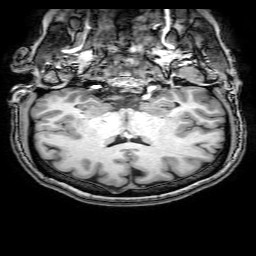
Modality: T1w
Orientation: sagittal
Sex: female
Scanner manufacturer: philips
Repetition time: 0.008125 s
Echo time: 0.00371 s